Aerial crown-view tile of a tropical tree (Barro Colorado Island, Panama), acquired 20240716:
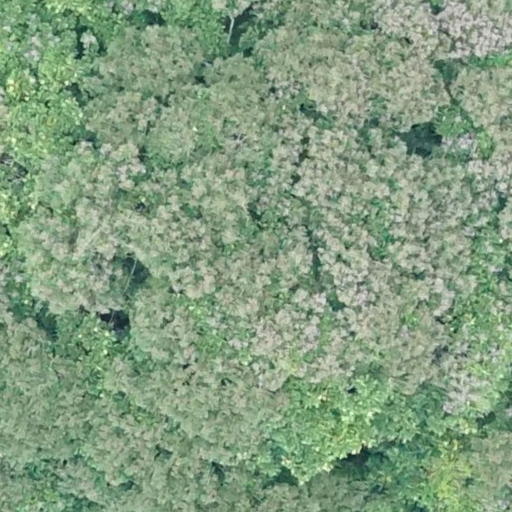
Species: Dipteryx oleifera
GBIF accepted scientific name: Dipteryx oleifera
Crown area: 730.278 m²